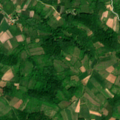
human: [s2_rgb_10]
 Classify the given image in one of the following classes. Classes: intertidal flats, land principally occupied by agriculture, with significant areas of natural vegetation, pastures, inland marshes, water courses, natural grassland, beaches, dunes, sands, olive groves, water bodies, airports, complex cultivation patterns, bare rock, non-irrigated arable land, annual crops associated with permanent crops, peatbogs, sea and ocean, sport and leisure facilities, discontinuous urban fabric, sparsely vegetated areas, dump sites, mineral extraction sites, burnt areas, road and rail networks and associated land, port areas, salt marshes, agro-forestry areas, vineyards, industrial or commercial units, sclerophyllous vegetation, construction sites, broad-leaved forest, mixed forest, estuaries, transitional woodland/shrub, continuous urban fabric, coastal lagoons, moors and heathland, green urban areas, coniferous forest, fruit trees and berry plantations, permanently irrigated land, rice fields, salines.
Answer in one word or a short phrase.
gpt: complex cultivation patterns, land principally occupied by agriculture, with significant areas of natural vegetation, broad-leaved forest